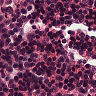
Metastatic tissue present: no